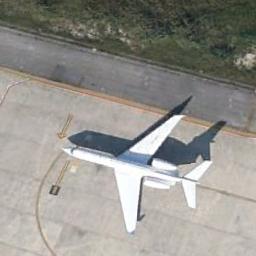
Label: airplane